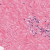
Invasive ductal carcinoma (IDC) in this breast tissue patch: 0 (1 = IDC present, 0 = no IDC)